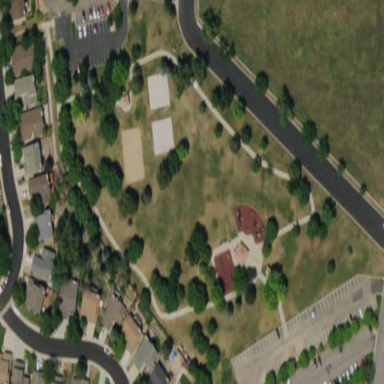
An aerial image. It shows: Park.